Interaction volume radius: 5 \u00c5
Interaction volume height: 25 \u00c5
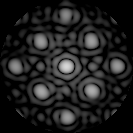
Disorder parameter: 0.1612